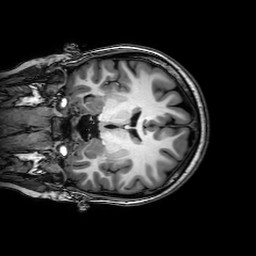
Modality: T1w
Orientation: coronal
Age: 21
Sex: female
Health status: healthy
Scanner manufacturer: philips
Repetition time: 0.008168 s
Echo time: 0.00374 s